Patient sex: M
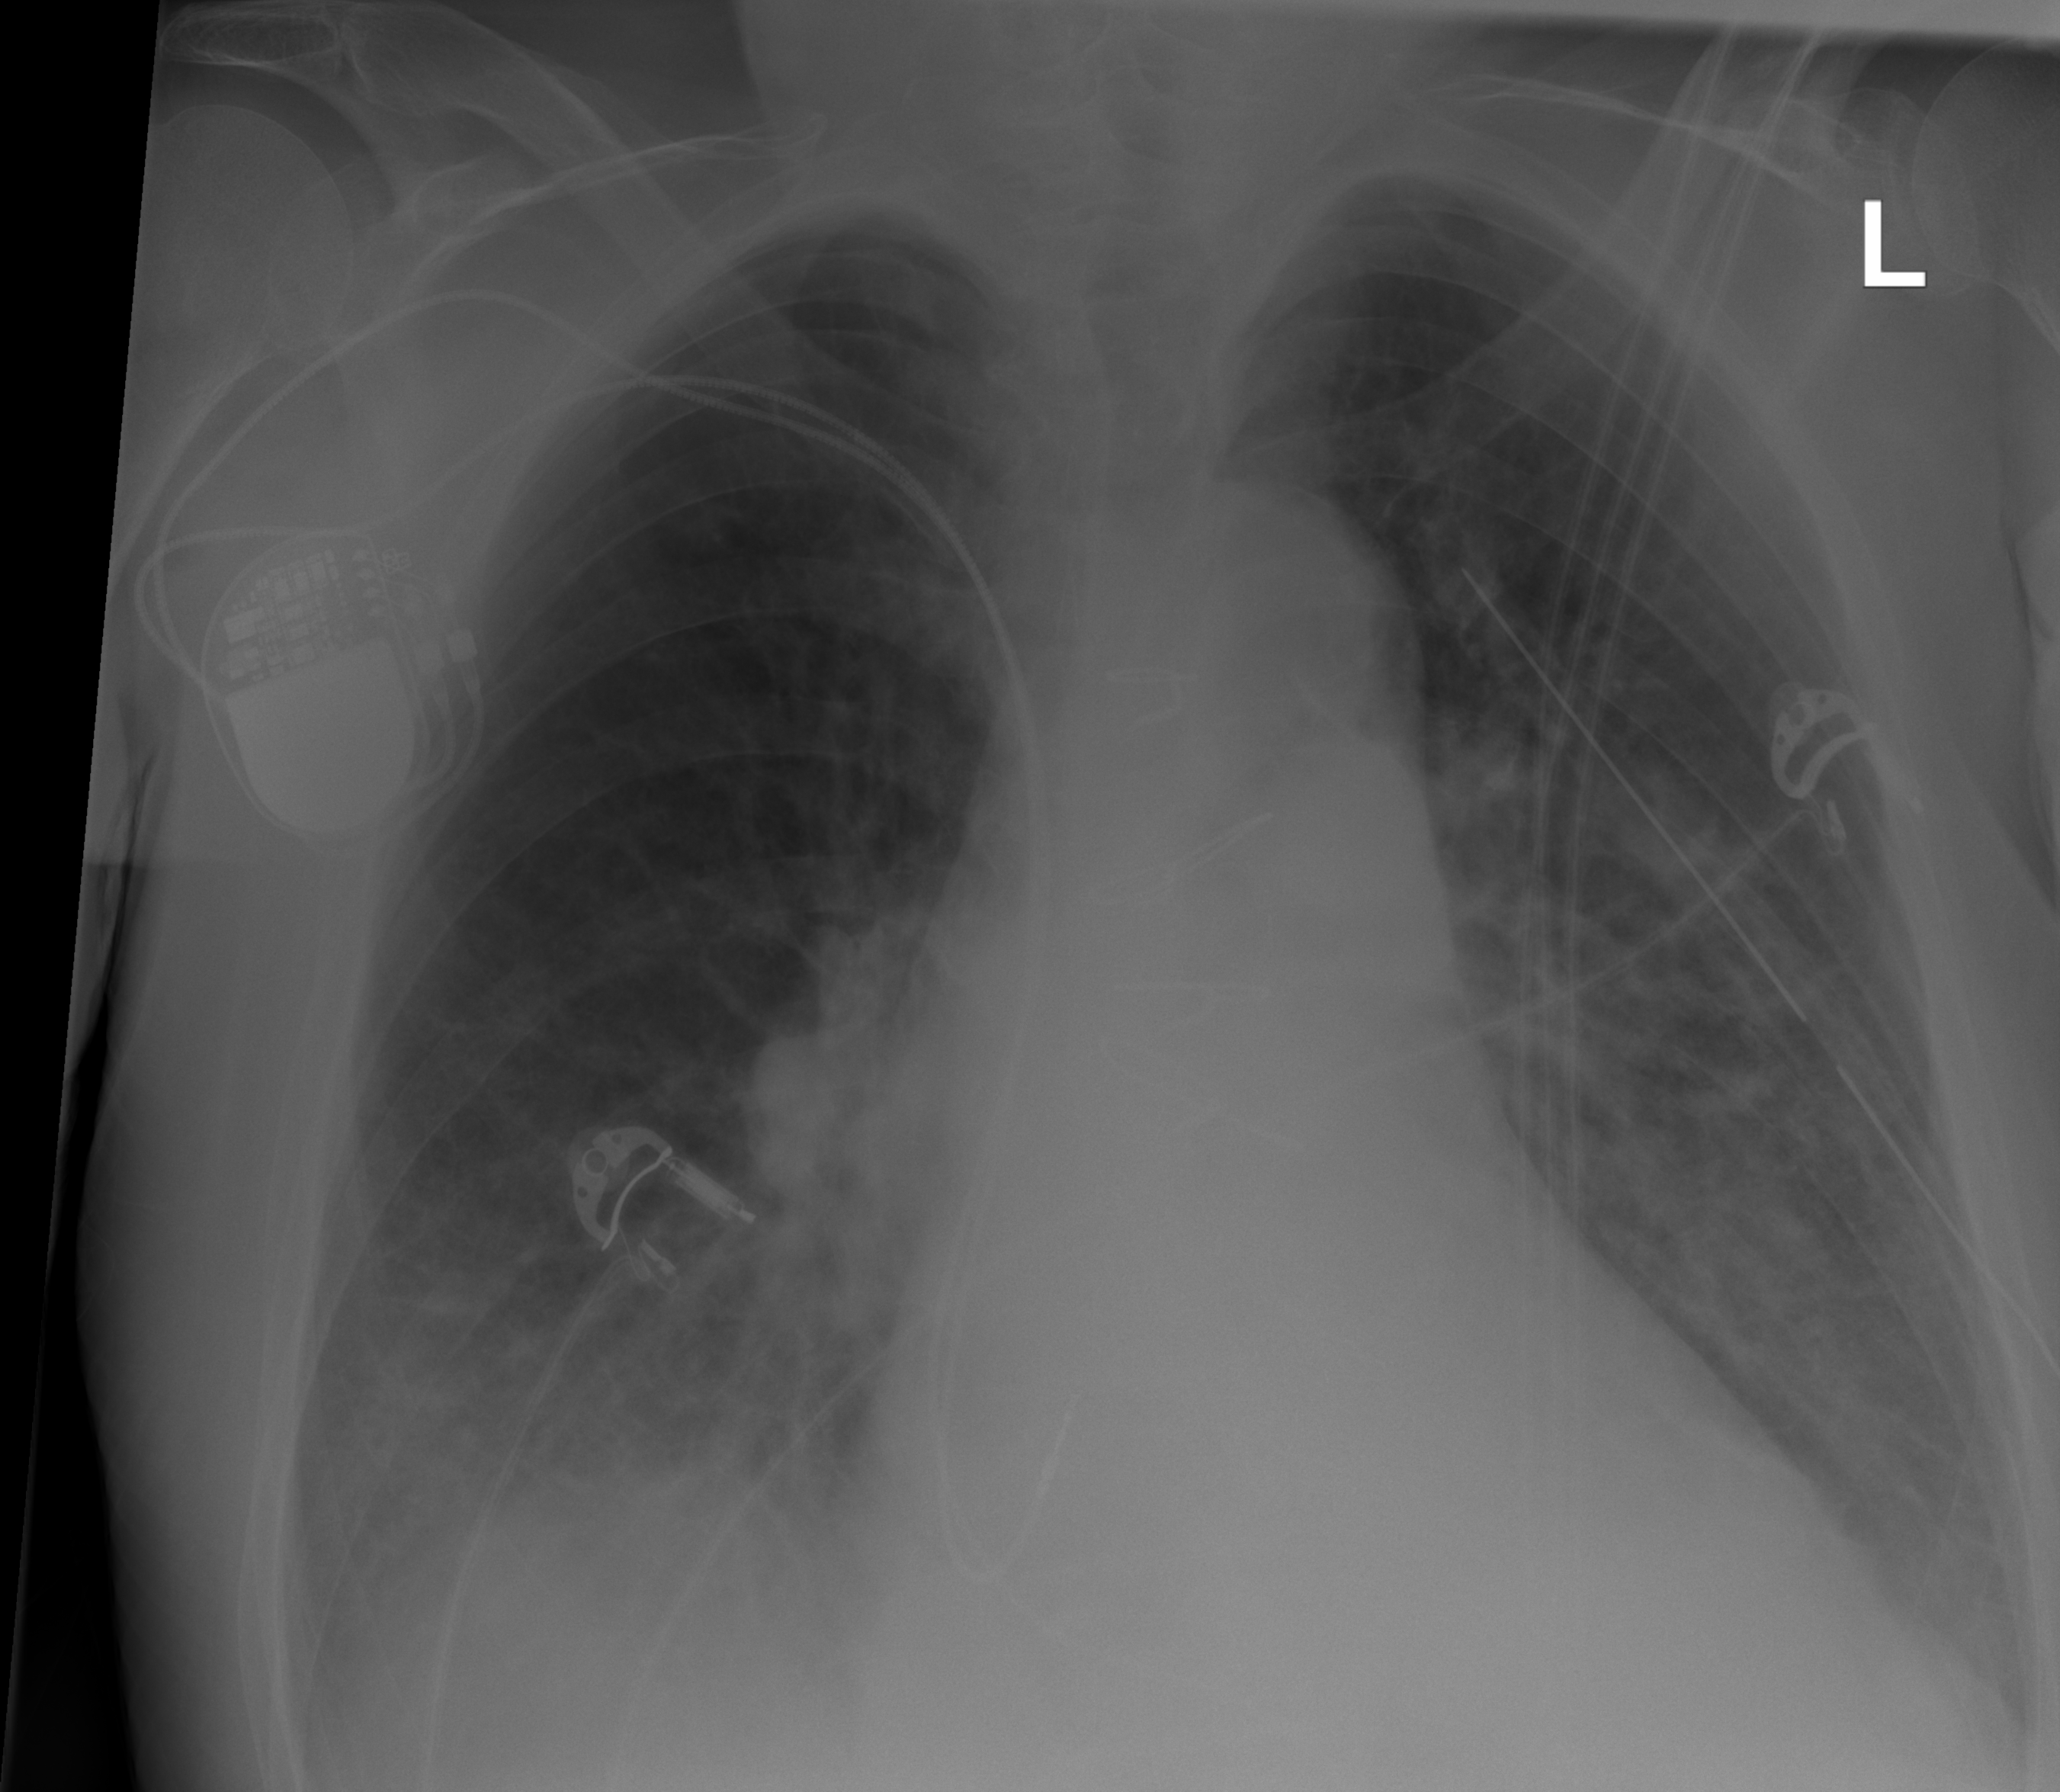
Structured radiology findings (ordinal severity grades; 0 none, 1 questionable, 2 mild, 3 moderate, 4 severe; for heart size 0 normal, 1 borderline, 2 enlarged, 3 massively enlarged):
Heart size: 0
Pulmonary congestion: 2
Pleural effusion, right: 2
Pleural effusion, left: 2
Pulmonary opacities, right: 0
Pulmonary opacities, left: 0
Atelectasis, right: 2
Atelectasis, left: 2